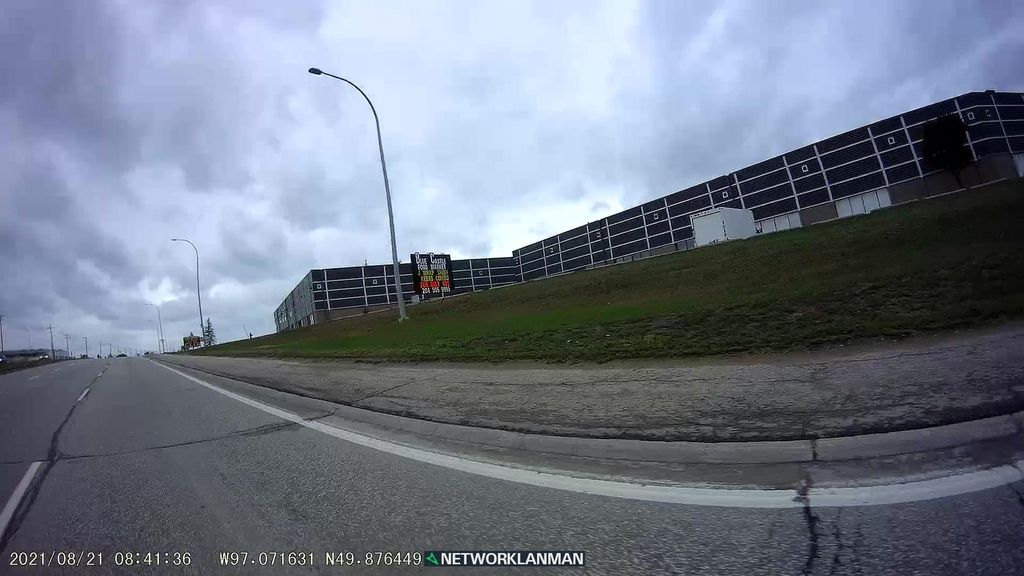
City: winnipeg